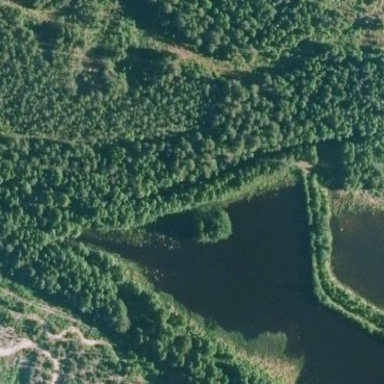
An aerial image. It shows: Forest area.